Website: lowes
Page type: store-pickup
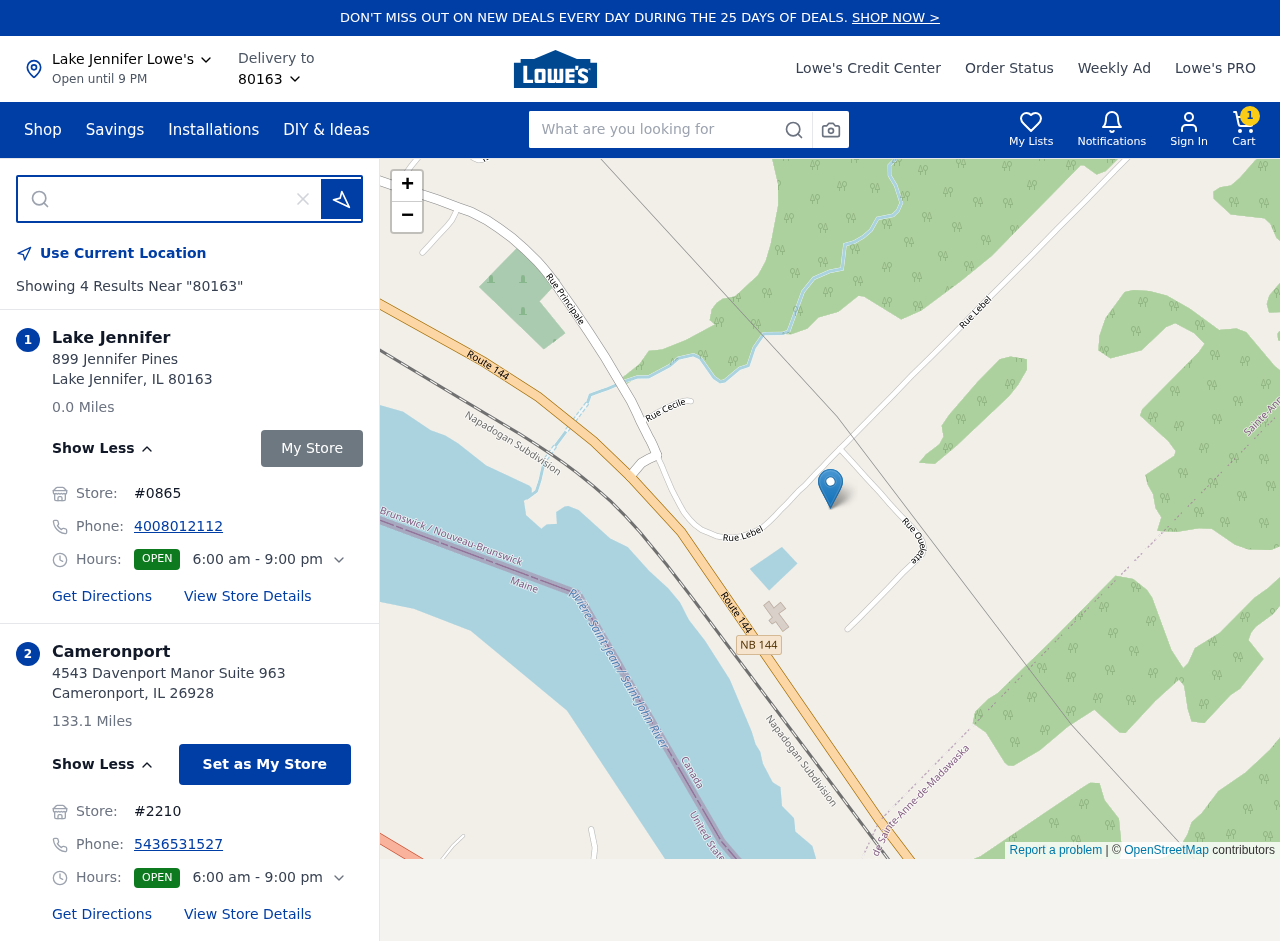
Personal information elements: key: PII_CITY
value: Lake Jennifer
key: PII_CITY2
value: Cameronport
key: PII_LOCATION1_STREET
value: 899 Jennifer Pines
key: PII_LOCATION2_POSTCODE
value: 26928
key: PII_LOCATION2_STREET
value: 4543 Davenport Manor Suite 963
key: PII_PHONE
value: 4008012112
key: PII_PHONE_ALT
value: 5436531527
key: PII_POSTCODE
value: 80163
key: PII_STATE_ABBR
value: IL
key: PII_POSTCODE3
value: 80163
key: PII_POSTCODE_FULL
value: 80163
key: PII_POSTCODE_NUMERIC
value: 80163
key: PII_STATE_ABBR2
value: IL
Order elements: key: ORDER_NUM_ITEMS
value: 1
Search elements: key: HEADER_SEARCH
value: What are you looking for
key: SEARCH_STORE_LOCATION
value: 80163